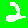
Digit: 2